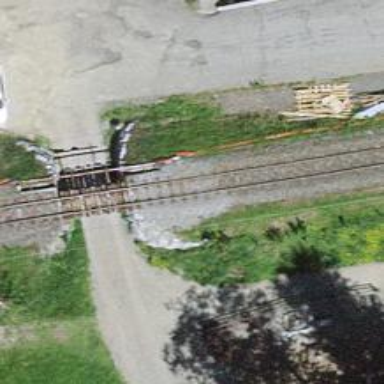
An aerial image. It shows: Narrow-gauge railway bridge with electrified contact line.